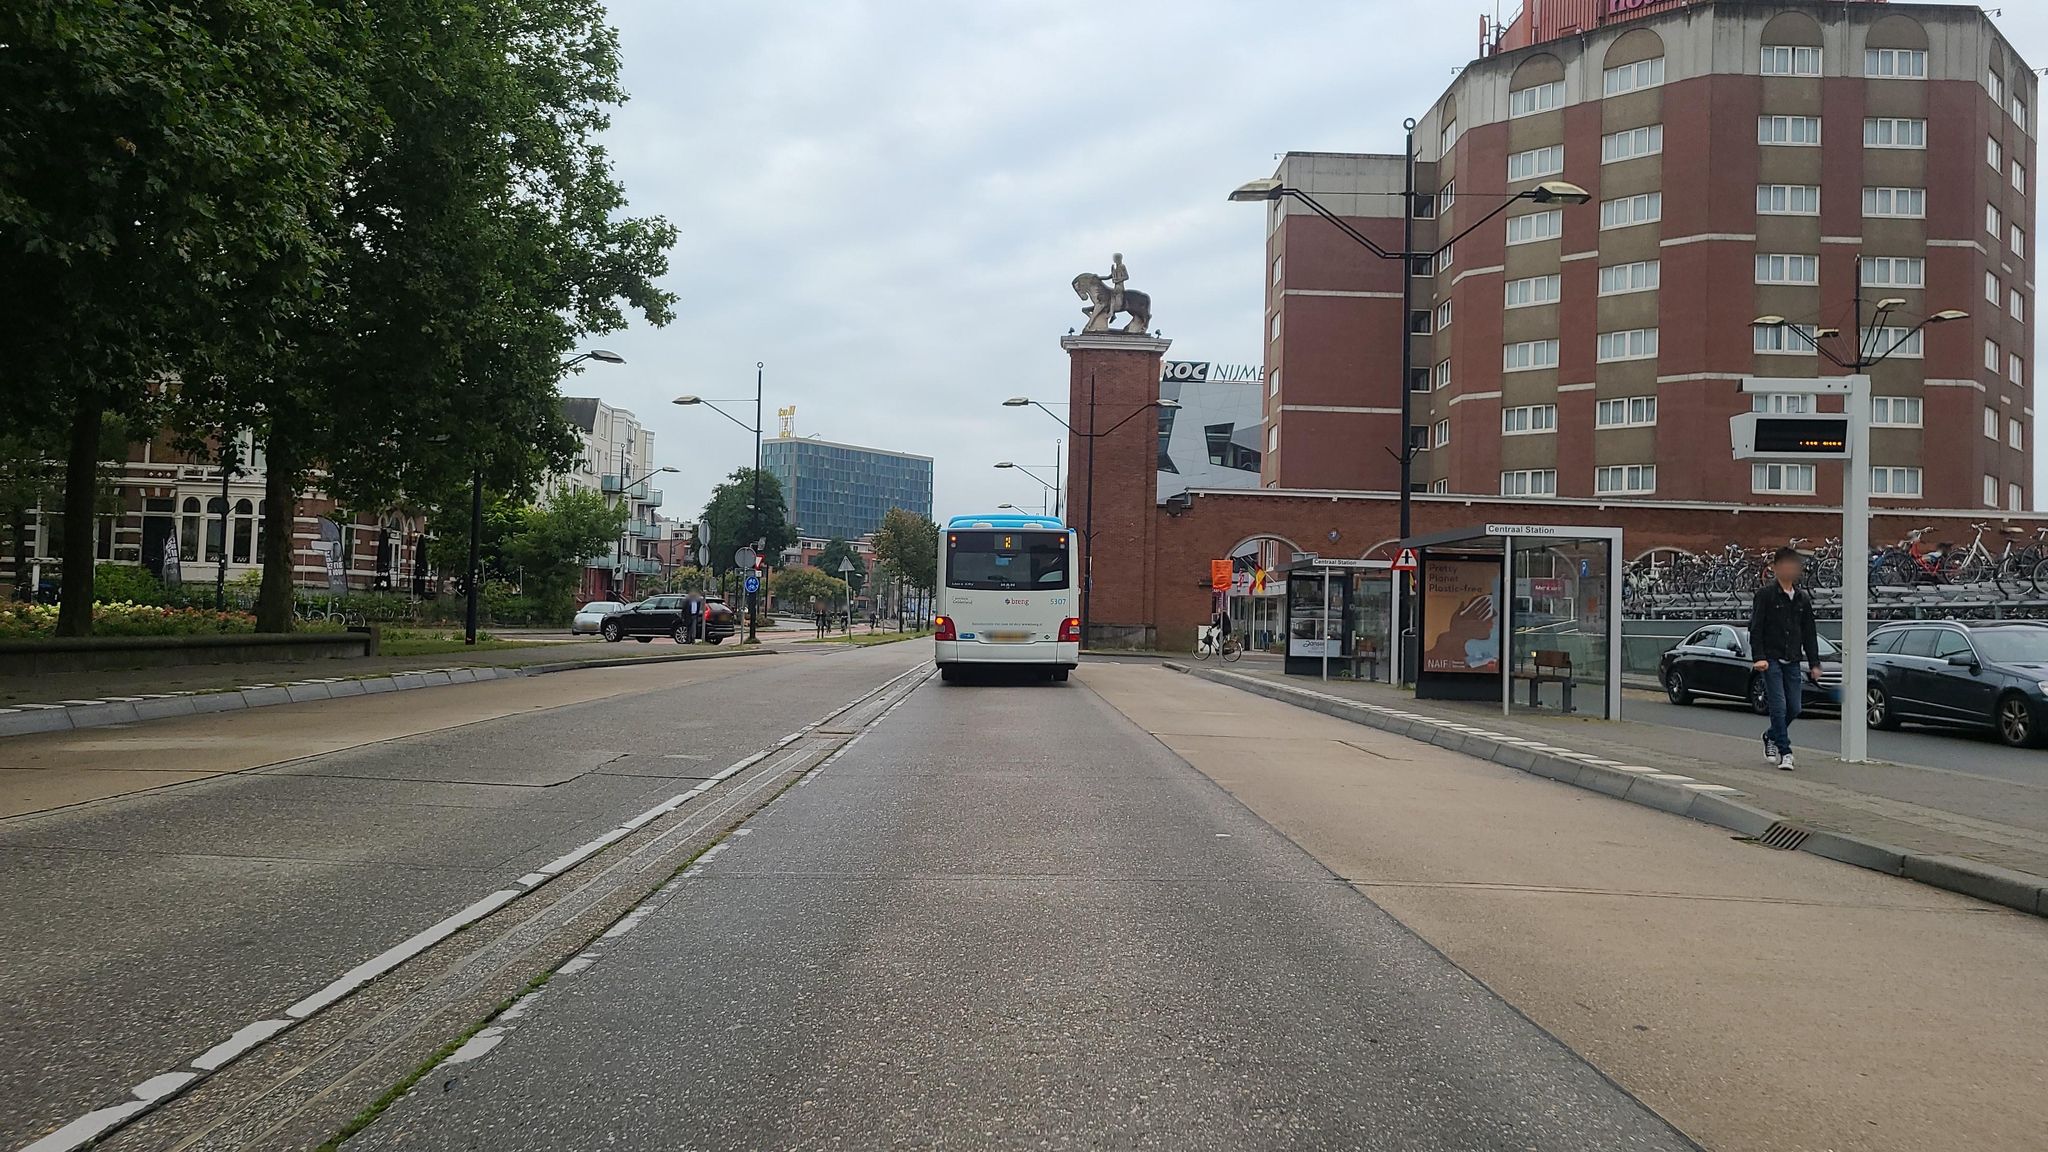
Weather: cloudy
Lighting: day
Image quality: good
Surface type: walking surface
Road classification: busway
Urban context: urban centre
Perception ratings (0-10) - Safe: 6.48, Lively: 7.73, Beautiful: 4.94, Boring: 1.89, Depressing: 8.65, Wealthy: 8.17